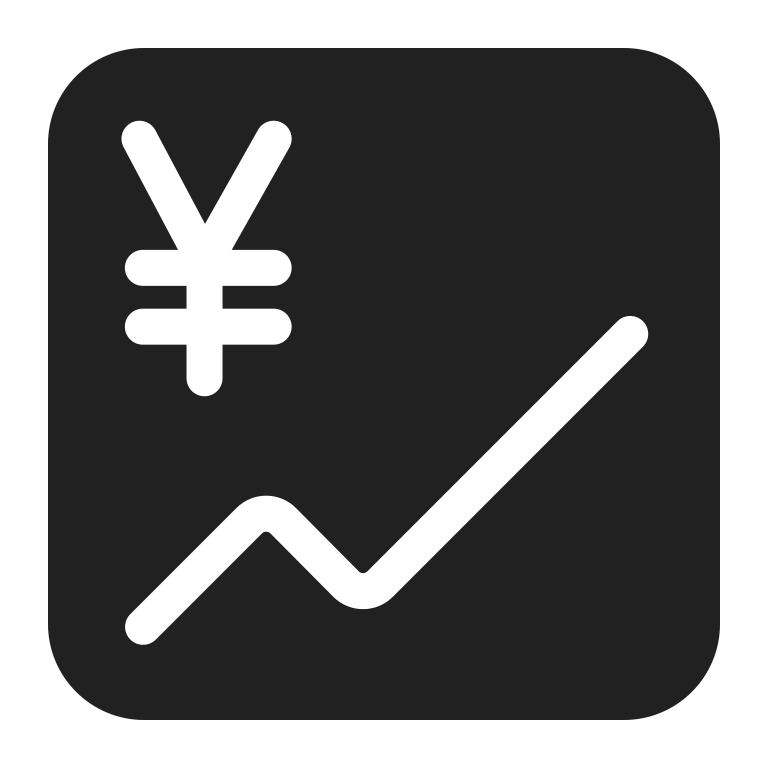
chart increasing with yen high contrast